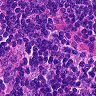
Metastatic tissue present: no